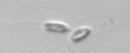
Label: Dinobryon